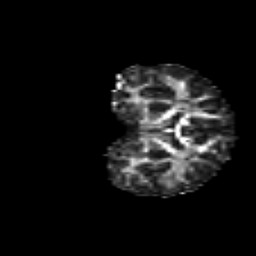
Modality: FA
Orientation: coronal
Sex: female
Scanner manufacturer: siemens
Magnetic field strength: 3 T
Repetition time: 5 s
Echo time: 0.071 s